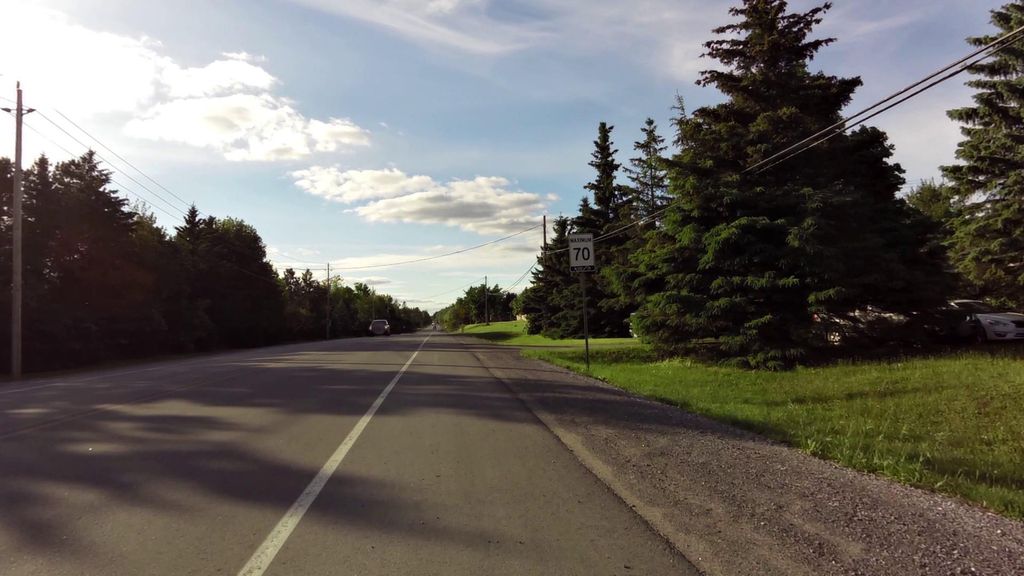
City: ottawa-gatineau